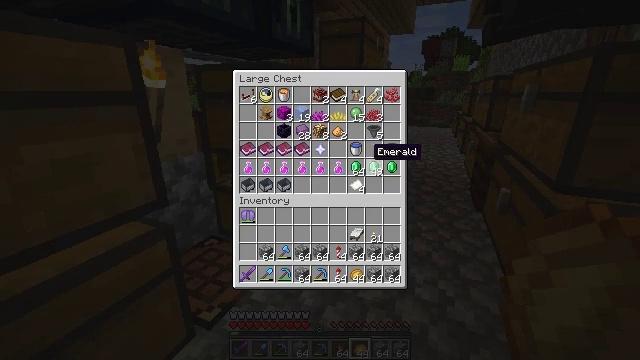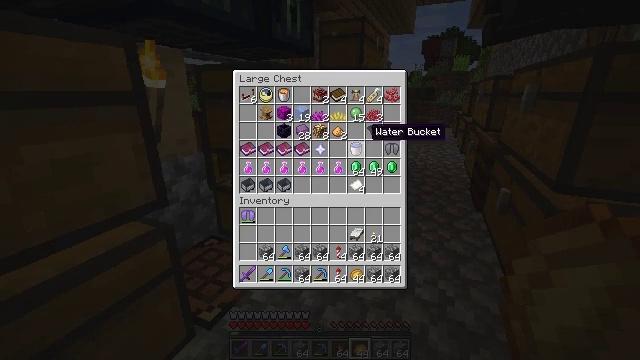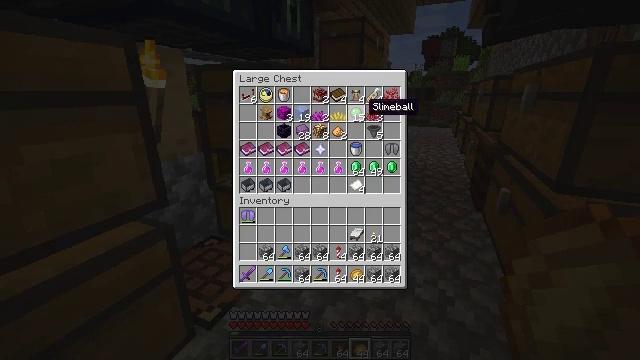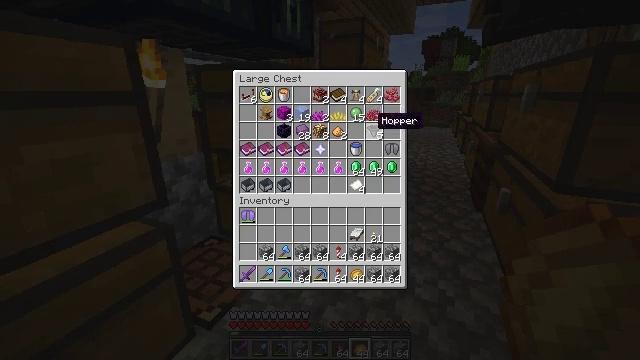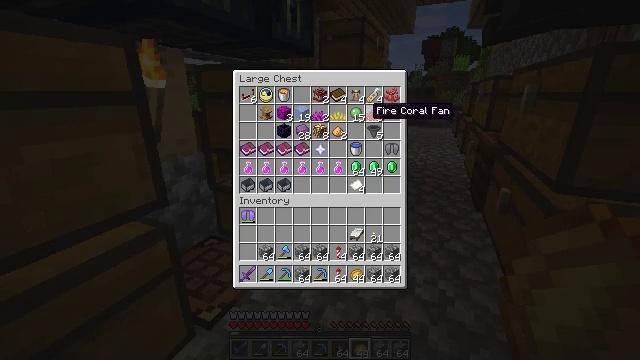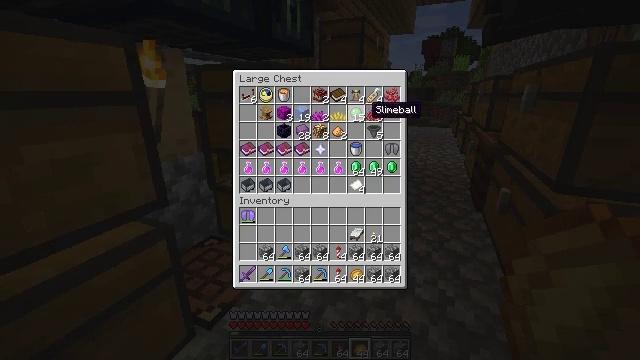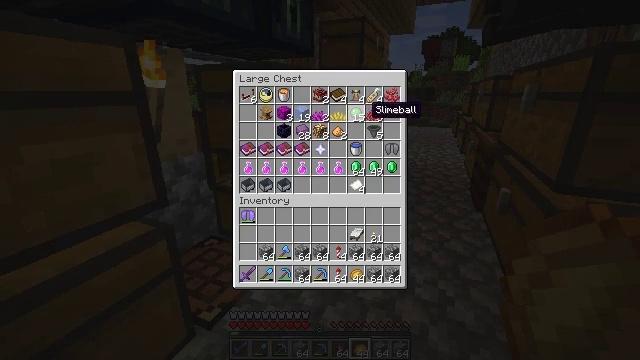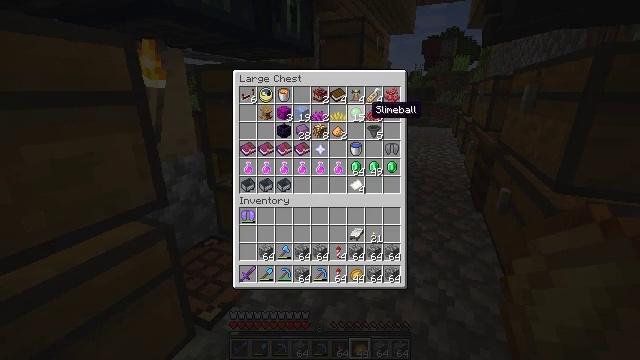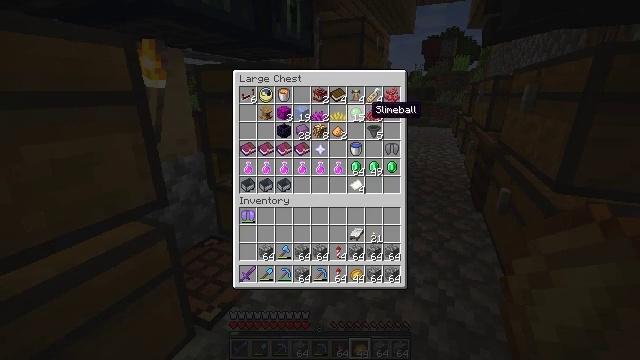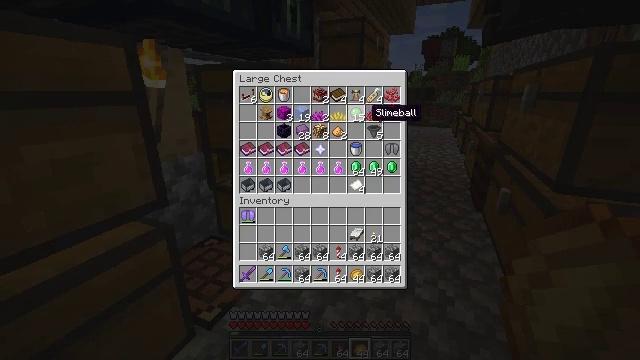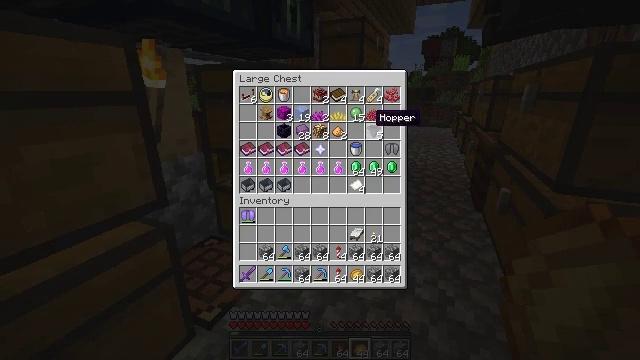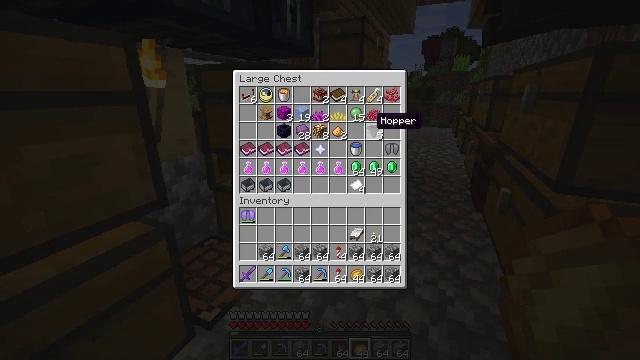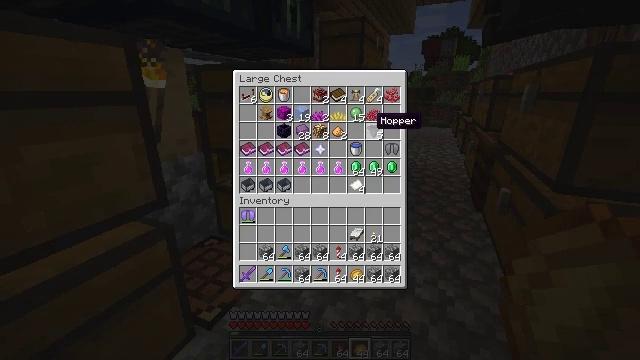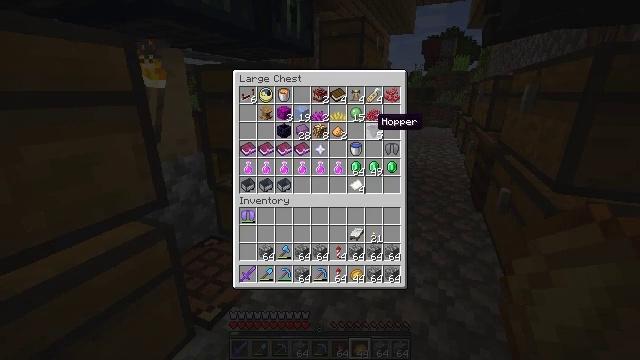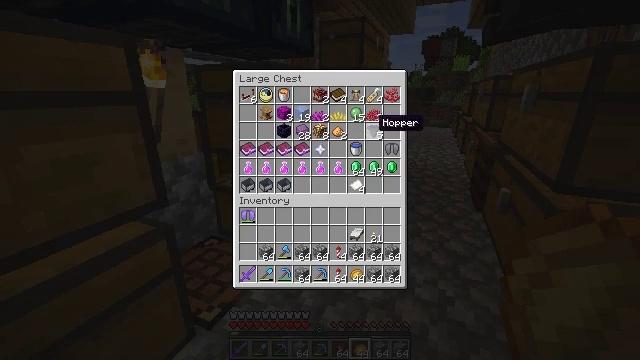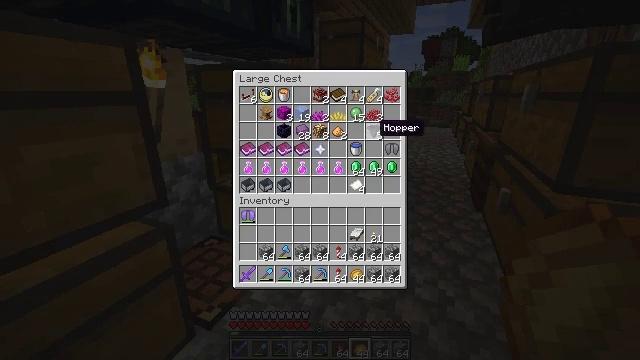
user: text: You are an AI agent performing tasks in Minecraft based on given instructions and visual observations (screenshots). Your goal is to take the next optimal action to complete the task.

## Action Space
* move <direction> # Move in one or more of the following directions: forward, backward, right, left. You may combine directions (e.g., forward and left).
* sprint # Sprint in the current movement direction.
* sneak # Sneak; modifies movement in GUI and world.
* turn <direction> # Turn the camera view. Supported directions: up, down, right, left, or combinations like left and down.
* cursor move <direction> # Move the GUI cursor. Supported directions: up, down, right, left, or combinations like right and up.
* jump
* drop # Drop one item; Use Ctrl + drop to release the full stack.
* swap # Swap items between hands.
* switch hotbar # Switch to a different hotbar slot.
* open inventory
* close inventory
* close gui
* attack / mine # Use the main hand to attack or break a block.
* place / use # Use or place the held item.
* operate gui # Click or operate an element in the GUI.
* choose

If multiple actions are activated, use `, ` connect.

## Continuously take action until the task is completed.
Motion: motion action
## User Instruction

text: Use a pickaxe to gather the ender chest.
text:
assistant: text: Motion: cursor move up
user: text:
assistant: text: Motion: cursor move up
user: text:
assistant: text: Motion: cursor move right and down
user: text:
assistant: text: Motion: cursor move up
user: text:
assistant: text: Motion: no_op
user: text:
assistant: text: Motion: no_op
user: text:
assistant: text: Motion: no_op
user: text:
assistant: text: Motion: no_op
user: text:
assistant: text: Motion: no_op
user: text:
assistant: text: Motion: no_op
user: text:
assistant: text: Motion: no_op
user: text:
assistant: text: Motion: no_op
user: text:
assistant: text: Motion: no_op
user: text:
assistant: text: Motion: no_op
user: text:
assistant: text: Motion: no_op
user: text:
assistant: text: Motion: cursor move down
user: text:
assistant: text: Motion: cursor move down
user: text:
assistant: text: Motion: no_op
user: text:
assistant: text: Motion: no_op
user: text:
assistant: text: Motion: no_op
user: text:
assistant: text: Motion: no_op
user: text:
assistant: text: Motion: no_op
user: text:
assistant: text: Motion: no_op
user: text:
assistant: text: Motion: no_op
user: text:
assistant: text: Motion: no_op
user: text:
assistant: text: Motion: no_op
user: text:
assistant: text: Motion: no_op
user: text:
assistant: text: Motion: no_op
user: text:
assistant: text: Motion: no_op
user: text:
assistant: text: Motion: no_op